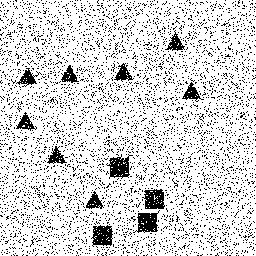
Squares: 4
Triangles: 8
Stars: 0
Total shapes: 12